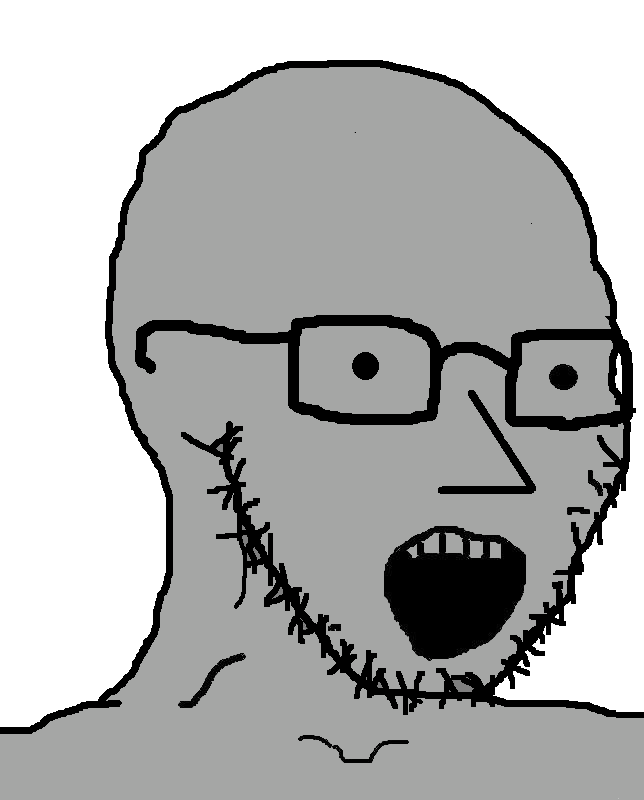
Label: 5_NPC